Question: I wrote this code to get the values of a user who typed his username and i want to check his password :
'''
MyDatabase.child("USERS").orderByChild("username").equalTo(Username.getText().toString())
.addListenerForSingleValueEvent(new ValueEventListener() {
@Override
public void onDataChange(DataSnapshot dataSnapshot) {
for (DataSnapshot child :dataSnapshot.getChildren()){
Log.i("Password",child.getValue().toString());
}
}
@Override
public void onCancelled(DatabaseError databaseError) {
}
});
'''

now i want to access the password field and check if the user entered the correct password or not .
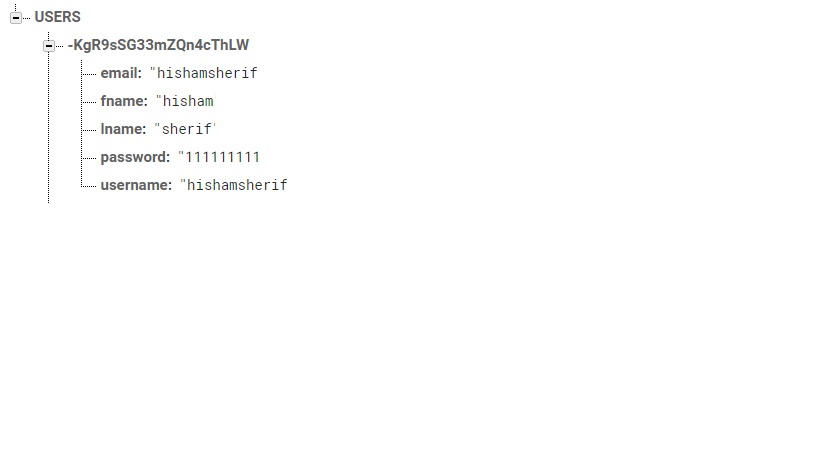
Answer: There are 2 ways to achieve that. The first one is not to let the user leave an empty 'EditText' when creating the account. And second is to verify if the 'dataSnapshot.exists()'. Hope it helps!